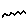
Label: zigzag